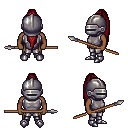
a pixel art fantasy rpg character, male body template, human, dark skin, steel chest armor, metal pants, brunette extra-long topknot hairstyle, metal helm, metal boots, spear, four views (front, back, left, right), 2x2 character sprite sheet, small pixel art, hard edges, no anti-aliasing